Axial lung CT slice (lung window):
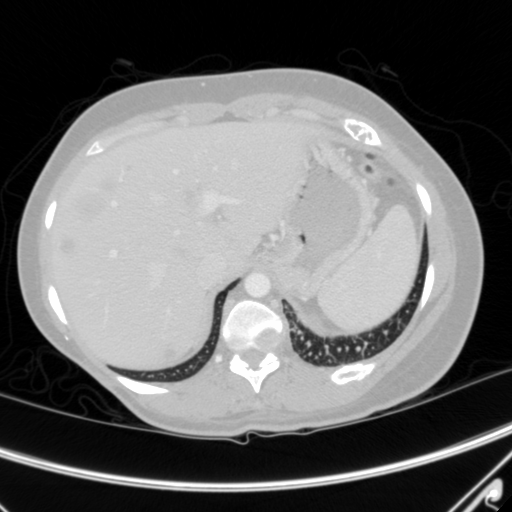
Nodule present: no